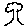
Label: tree